Question: I have a query in Laravel that needed to be upgraded. To get things working fine I had to use
> DB::select(DB::raw());
instead of
> Model::where()->get();
Now the result datatypes differs from the original one which occurs in several errors later in the application.
The simplest way would be to parse the recieved array from $y to look exactly like $x
On the left you see the debugged values on the right (underlined) the used code which the variables result from:

: How to get look like ?
=> Where $y is tagged as {} I need it to be tagged as {}
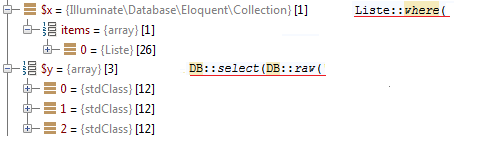
Answer: You may try this (be careful to sql injection)
'''
$collection = new Illuminate\Database\Eloquent\Collection(DB::select(DB::raw()));
'''
and ( generally) makes it incredibly easy to interact with a database, so what query exactly are you say "its not possible" with Model?